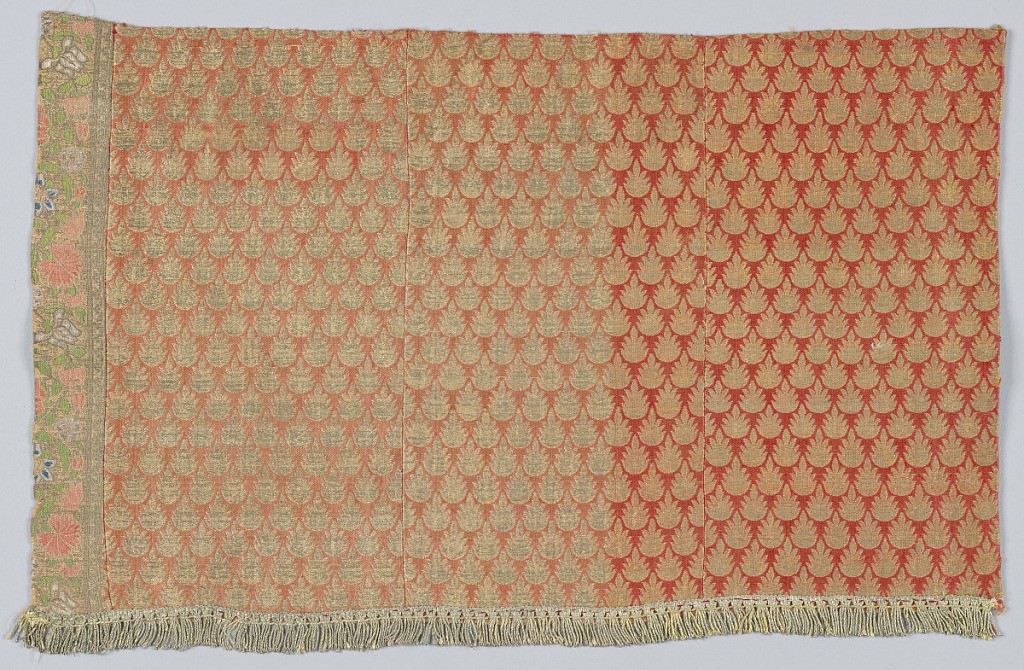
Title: Textile
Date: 17th century
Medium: silk, metallic threads Technique: complementary weft patterning with brocade
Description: a) Two broad vertical strips, one gray and one red, each with an all-over pattern of small gold palmettes. The two areas are separated by a narrow orange stripe with a floral serpentine brocaded in polychrome silks and metal thread.
b) Red ground with gold palmettes, with a portion of the brocaded floral band sewn to one side. Composed of four pieces sewn together, with metal fringe at the bottom.